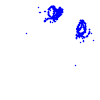
Particle: pion